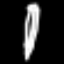
Label: pencil